Field crop: maize
Growth stage: 2
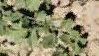
Species: convolvulus